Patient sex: M
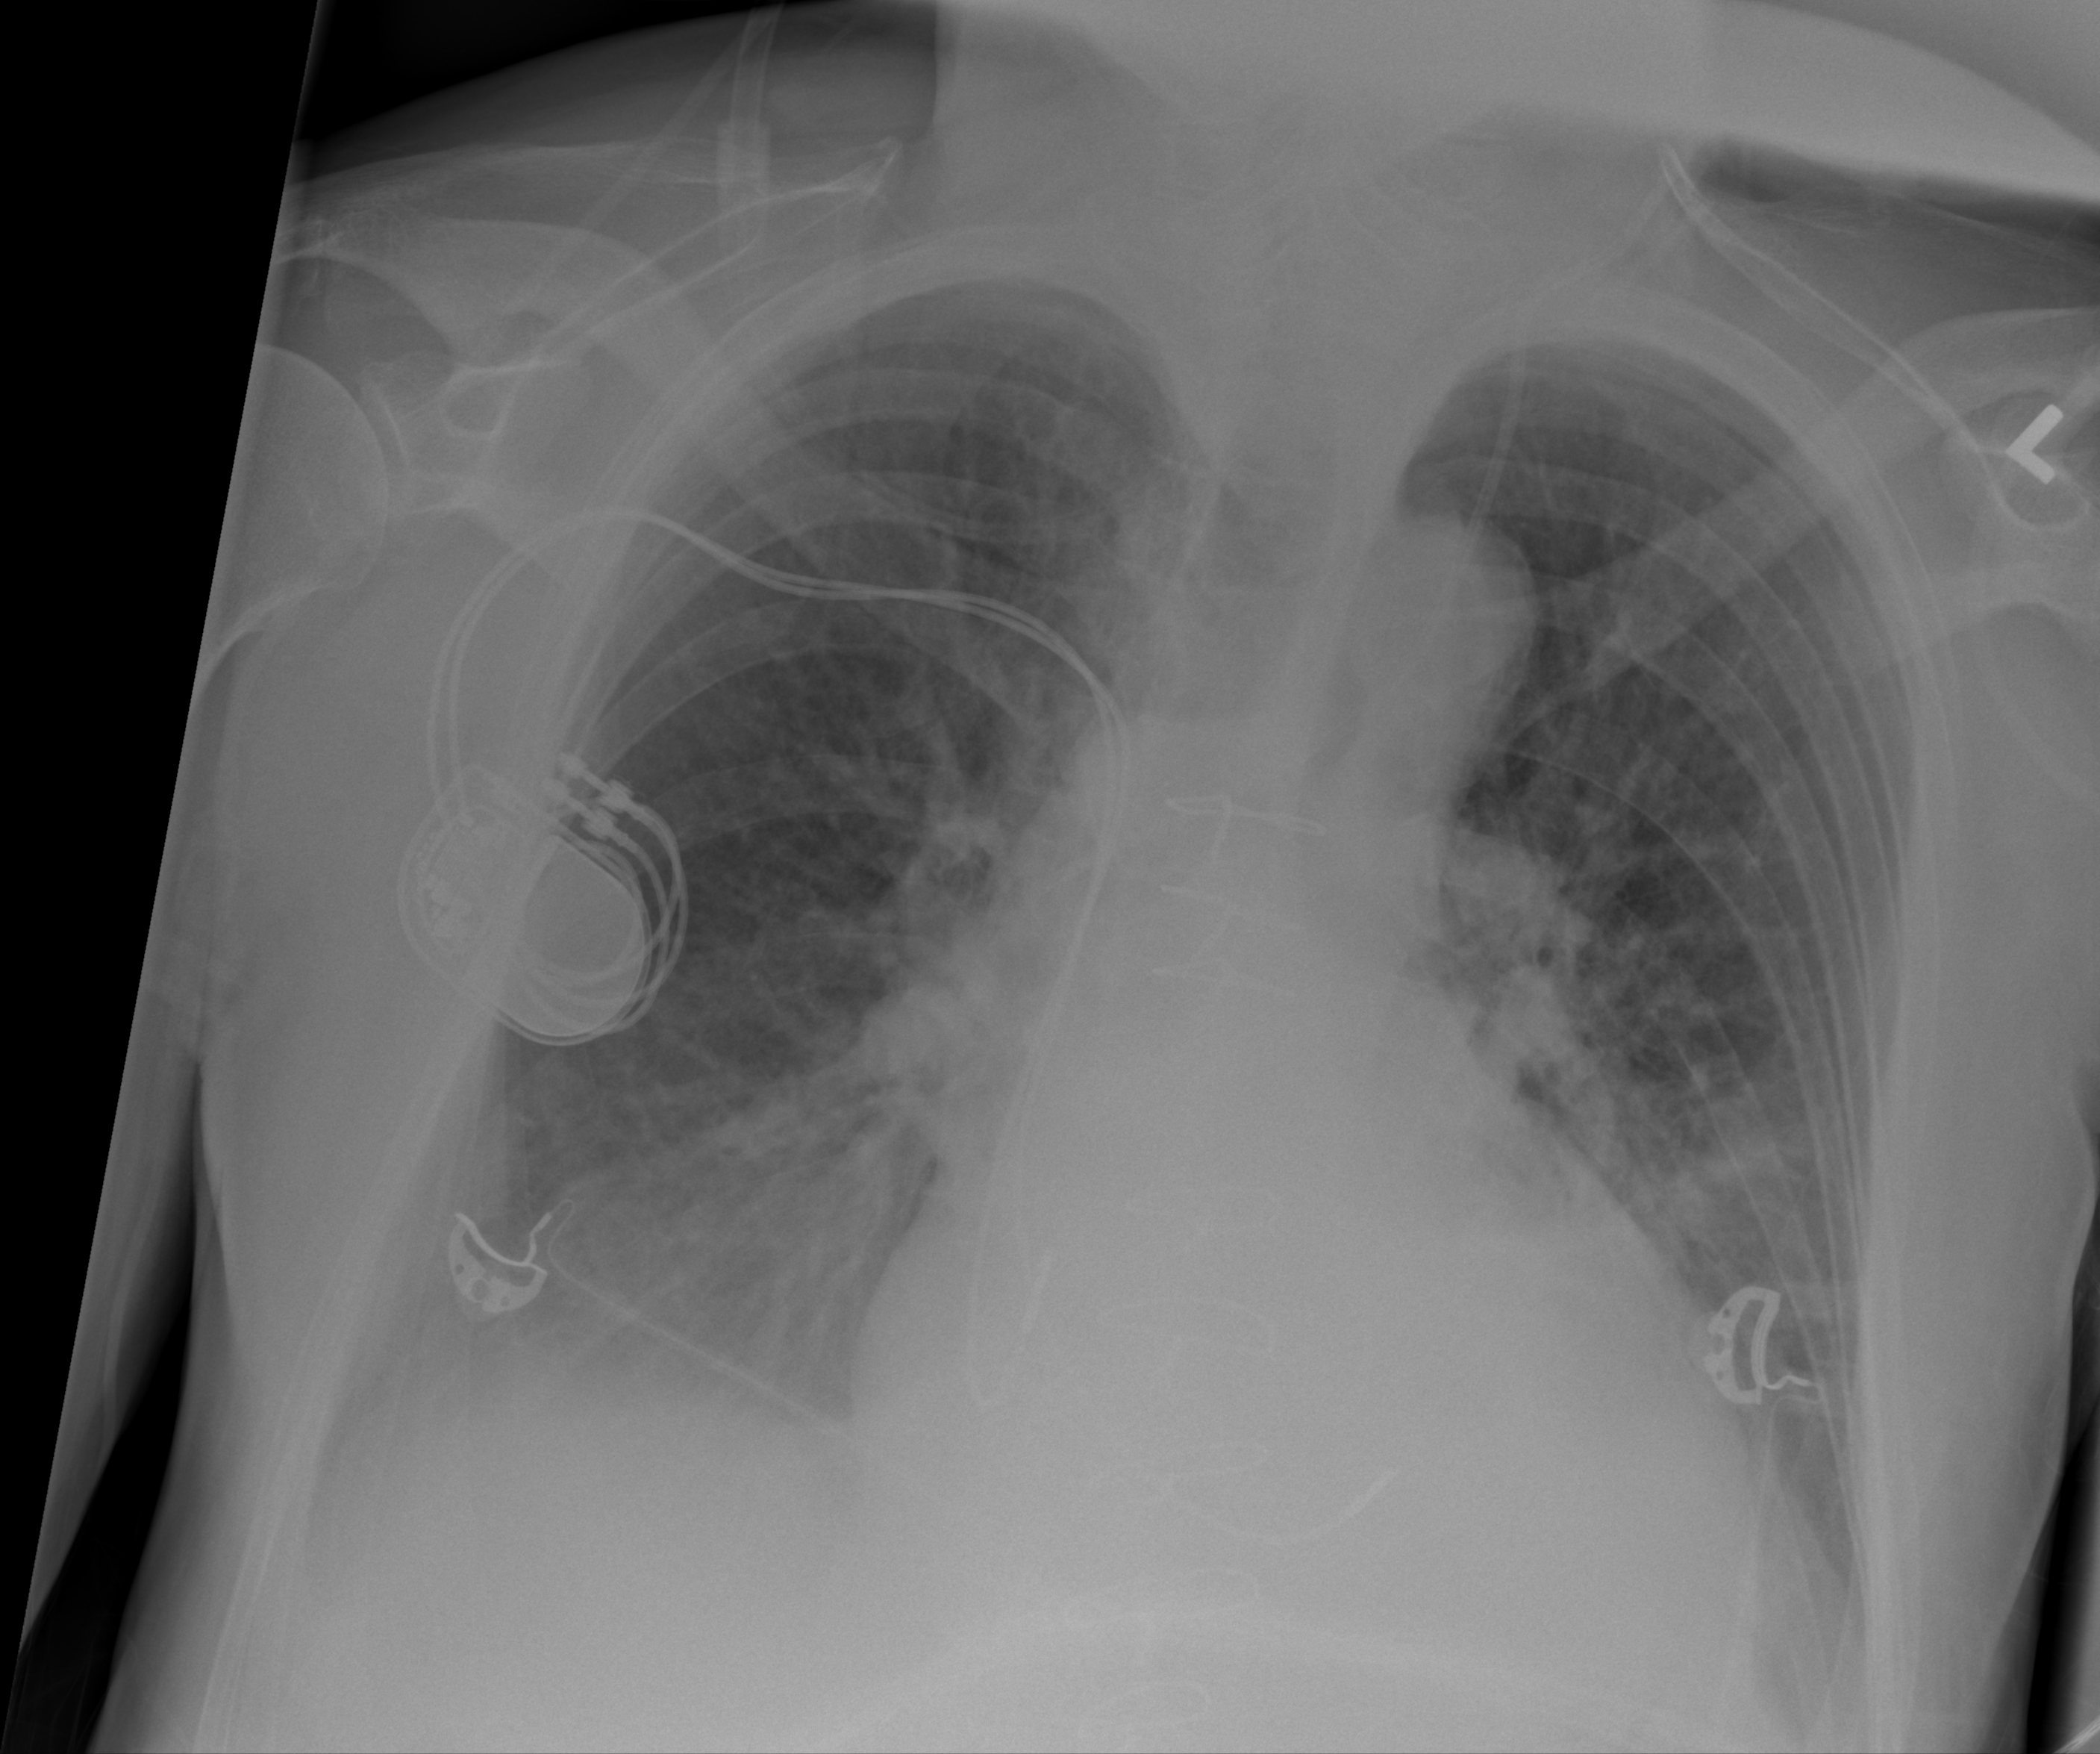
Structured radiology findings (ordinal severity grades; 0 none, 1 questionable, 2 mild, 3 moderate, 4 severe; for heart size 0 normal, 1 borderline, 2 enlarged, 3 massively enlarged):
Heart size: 2
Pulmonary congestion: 2
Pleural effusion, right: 3
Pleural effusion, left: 2
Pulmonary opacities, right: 2
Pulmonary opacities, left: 2
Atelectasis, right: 2
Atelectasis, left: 2